Question: I finished a tutorial on OpenCv for finding lanes, and I am trying to apply it to finding a piece of tape on the floor. I got the code running and set the region of interest but it only finds a few edges of the tape. I think it has to do with the thickness but I am not 100% sure. Any help would be appreciated.

<URL>
<URL>
<URL>
'''
import cv2
import numpy as np
import matplotlib.pyplot as plt
def canny(image):
gray = cv2.cvtColor(image, cv2.COLOR_RGB2GRAY)
blur = cv2.GaussianBlur(gray, (5,5), 0)
canny = cv2.Canny(blur, 50, 150)
return canny
def display_lines(image, lines):
line_image = np.zeros_like(image)
if lines is not None:
for line in lines:
x1, y1, x2, y2 = line.reshape(4)
cv2.line(line_image, (x1, y1), (x2, y2), (255, 0, 0), 10)
return line_image
def region_of_interest(image):
height = image.shape[0]
polygons = np.array([
[(200, height), (400, height), (355, 0)]
])
mask = np.zeros_like(image)
cv2.fillPoly(mask, polygons, 255)
masked_image = cv2.bitwise_and(image, mask)
return masked_image
image = cv2.imread('tape3.jpg')
lane_image = np.copy(image)
canny_image = canny(image)
cropped_image = region_of_interest(canny_image)
lines = cv2.HoughLinesP(cropped_image, 2, np.pi/180, 100, np.array([]), minLineLength=40, maxLineGap=5)
line_image = display_lines(lane_image, lines)
combo_image = cv2.addWeighted(lane_image, 0.8, line_image, 1, 1)
# cv2 print image
print(region_of_interest(image))
cv2.imshow("result", combo_image)
cv2.waitKey(0)
'''
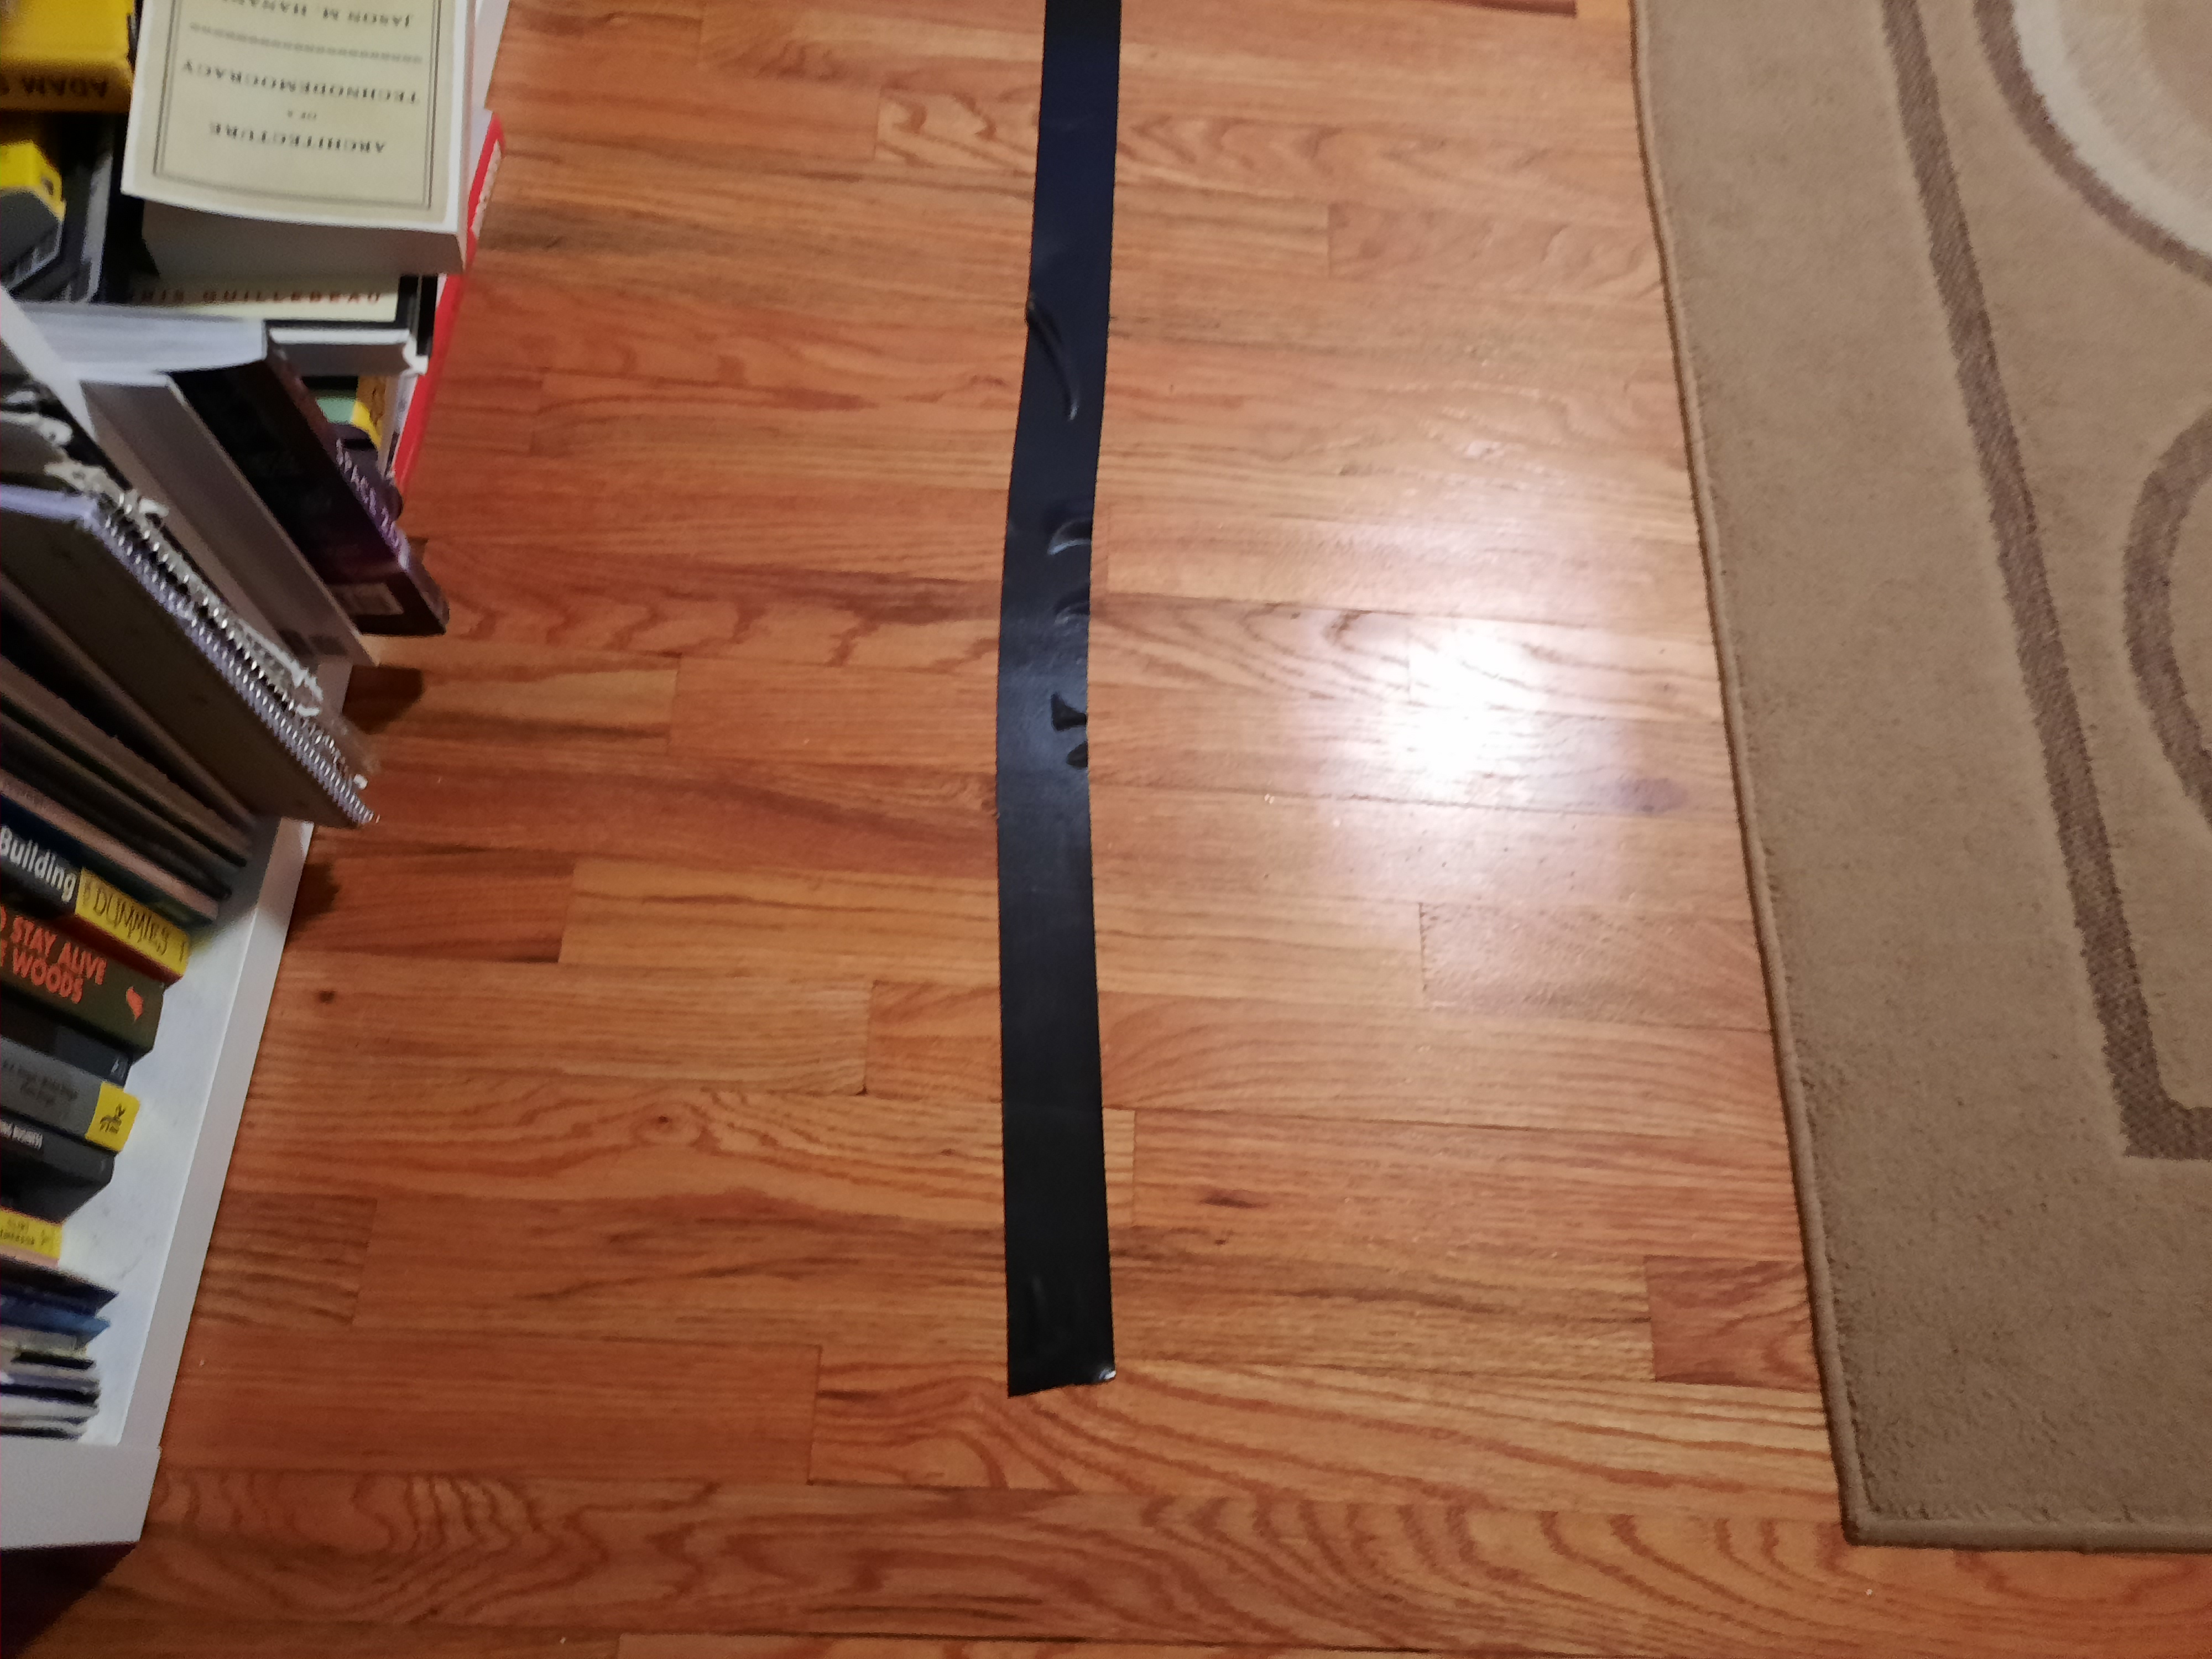
Answer: This may not answer your original question, but this could be an alternate way to achieve what you're looking for.
I started by thresholding the grayscale of the image to try and isolate the tape
<URL>
Then I used opencv's findContours to get the segmentation points of each white blob
<URL>
The thresholding method I used is sensitive to light and shadow so you may have to find some other thresholding method if this isn't a workable constraint. If different colored tape is a concern, you can threshold off of other values (convert to HSV or LAB and threshold off of the H or B channels respectively to look for red).
Edit:
If you still want to use HoughLinesP, here's a working example with your picture.
First I applied canny:
<URL>
Then I used the HoughLinesP function:
<URL>
I've never used houghLinesP before so I'm not sure of the potential pitfalls, but it seems to work, though it actually creates a bunch of overlapping lines with these parameters, you'll have to play around with it a bit.
Relevant Code:
'''
# canny
canned = cv2.Canny(gray, 591, 269);
# dilate
kernel = np.ones((3,3), np.uint8);
canned = cv2.dilate(canned, kernel, iterations = 1);
# hough
lines = cv2.HoughLinesP(canned, rho = 1, theta = 1*np.pi/180, threshold = 30, minLineLength = 10, maxLineGap = 20);
'''
Edit 2:
I looked at the documentation for the function and the third parameter (theta) refers to the angle resolution. I think it might not have worked in your code because you didn't run dilation on the image after Canny. With a one-degree search resolution it's not hard to imagine that we could miss the very thin line that canny returns. It might even be worth dilating the lines more than I did in the example by using a larger kernel (or dilating multiple times).